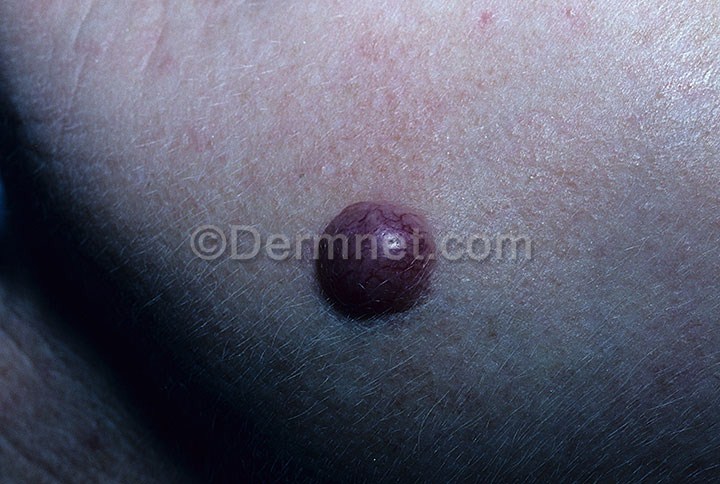
Disease: Seborrheic Keratoses and other Benign Tumors